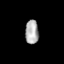
Tissue: prostate
Cell type: T cells
Senescence score: 0.3464
Nuclear area (px): 311
Mean DAPI intensity: 174.277